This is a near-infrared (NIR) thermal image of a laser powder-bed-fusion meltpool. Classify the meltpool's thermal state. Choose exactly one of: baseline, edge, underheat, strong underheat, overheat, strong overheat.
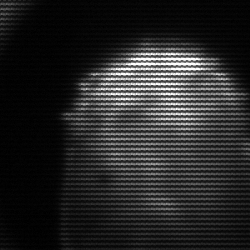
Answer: edge